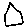
Label: house